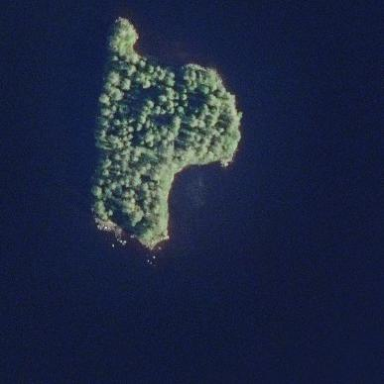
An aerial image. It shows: Islet.